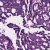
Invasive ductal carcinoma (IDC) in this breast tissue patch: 1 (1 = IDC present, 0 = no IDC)